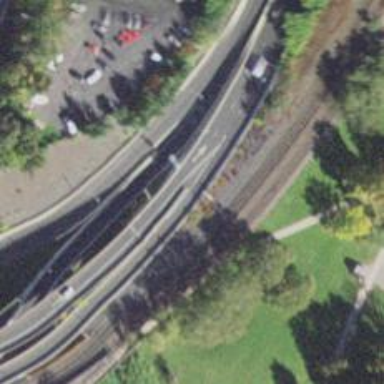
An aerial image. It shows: Asphalt busway.